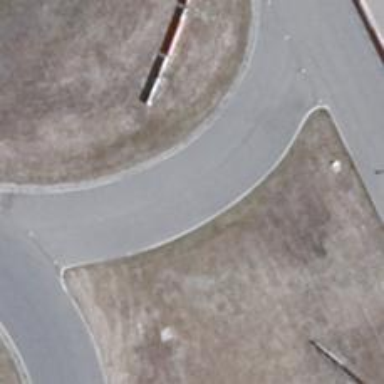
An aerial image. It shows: Motor sport raceway with asphalt surface.